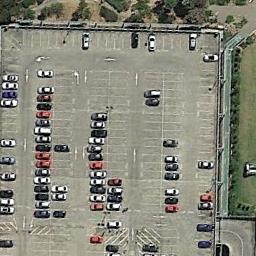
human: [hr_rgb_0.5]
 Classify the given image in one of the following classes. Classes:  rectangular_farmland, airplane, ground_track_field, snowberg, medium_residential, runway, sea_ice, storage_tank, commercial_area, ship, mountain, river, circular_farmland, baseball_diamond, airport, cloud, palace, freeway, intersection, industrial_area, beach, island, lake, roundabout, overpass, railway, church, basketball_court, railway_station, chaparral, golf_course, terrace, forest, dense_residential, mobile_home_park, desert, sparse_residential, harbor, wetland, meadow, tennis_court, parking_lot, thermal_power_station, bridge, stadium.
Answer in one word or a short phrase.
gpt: parking_lot